Interaction volume radius: 5 \u00c5
Interaction volume height: 30 \u00c5
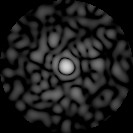
Disorder parameter: 0.8266